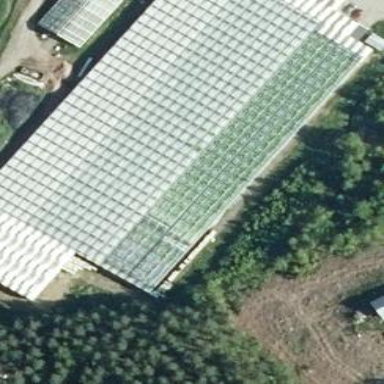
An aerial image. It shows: Greenhouse.